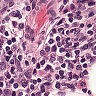
Metastatic tissue present: no